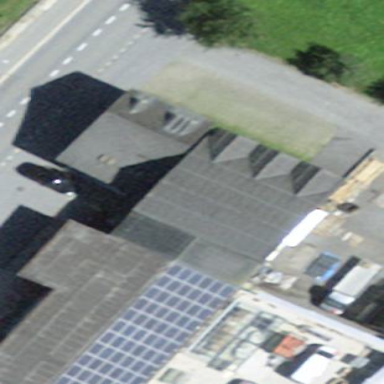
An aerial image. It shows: Commercial building.